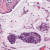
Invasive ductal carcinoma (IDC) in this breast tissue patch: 1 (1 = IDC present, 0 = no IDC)